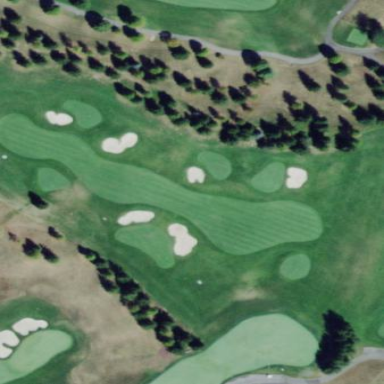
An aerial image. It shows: Golf fairway surrounded by grass.